Question: I have an SVG that was produced in Adobe Illustrator.
I have pasted it directly into a page using the format
'''
<script type="image/svg+xml">
// paste from <svg version="1.1"...
// to </svg>
// .AI files have an XML statement and DOCTYPE that I leave off
</script>
'''
the code then manages to render the image on page.
The problem is the IE8 version looks a little off.
Is there something I can do with respect to the right export settings that will tell IE8 to step up to the plate?
On thing I was thinking is that there may have been some sort of degradation since the designer saved it as SVG, then when I asked for changes to the file opened the SVG and re-saved (rather than exporting from the AI file which was the primary source). this did not fix the issue.
I'll try that as my first line of defense - but if anyone has other suggestions, I would love to hear them.
I have also tried the AMPLE svg plugin as an alternative (with hilarious results, MUCH worse)

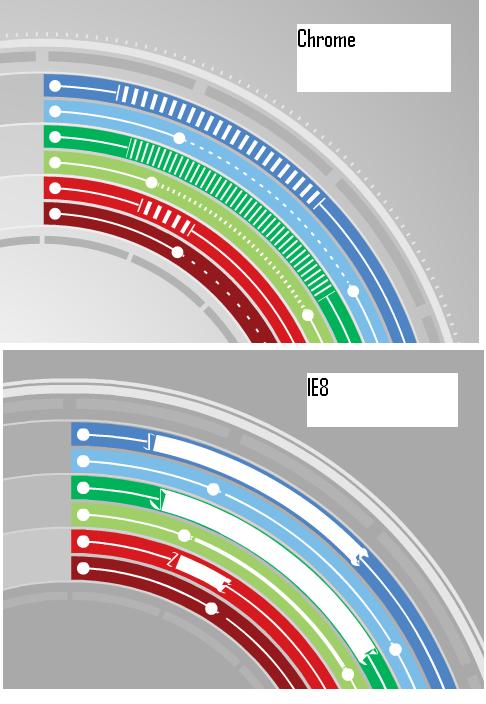
Answer: SVGWeb does not support stroke-dasharray, that's why all dashes are showing up as solid lines. There is no export setting to account for this in Adobe Illustrator. The only alternative would be creating a separate element for each dash (I cringe thinking about this).
I'd suggest falling back to a bitmap .png.